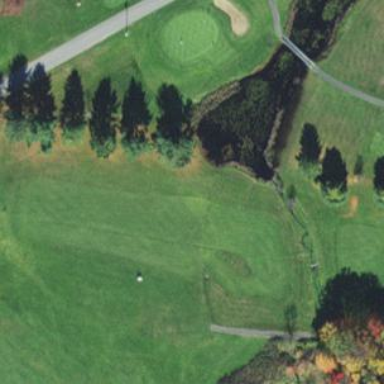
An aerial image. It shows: Golf fairway surrounded by grass.